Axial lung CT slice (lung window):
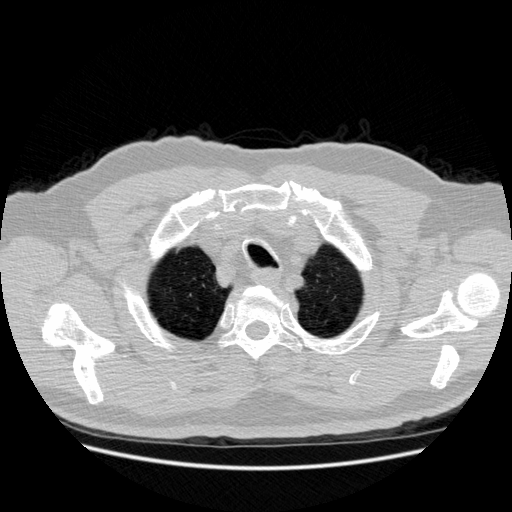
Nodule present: no